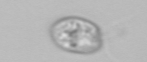
Label: Amoeba